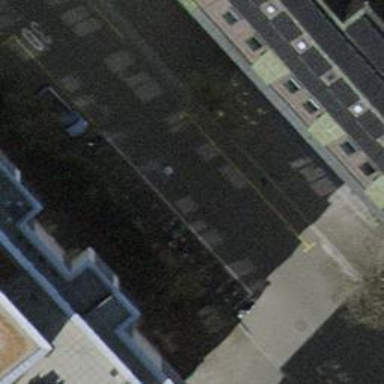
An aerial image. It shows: Bicycle parking area.